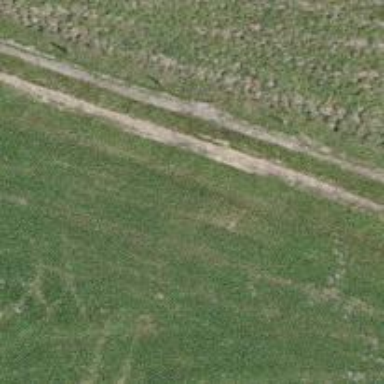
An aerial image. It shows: Track road with grade4 tracktype.